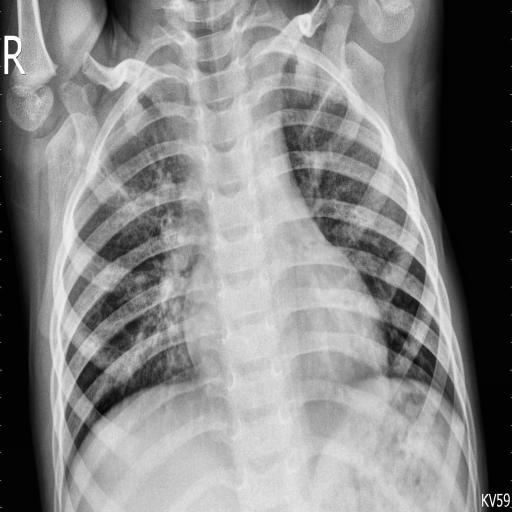
Finding: PNEUMONIA